RGB frame:
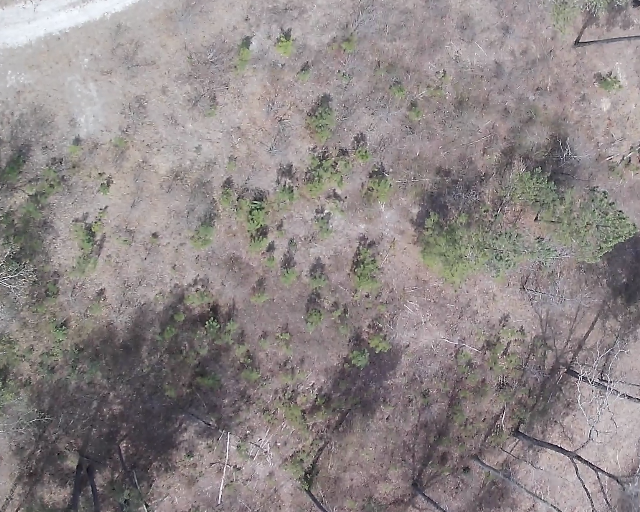
Thermal frame:
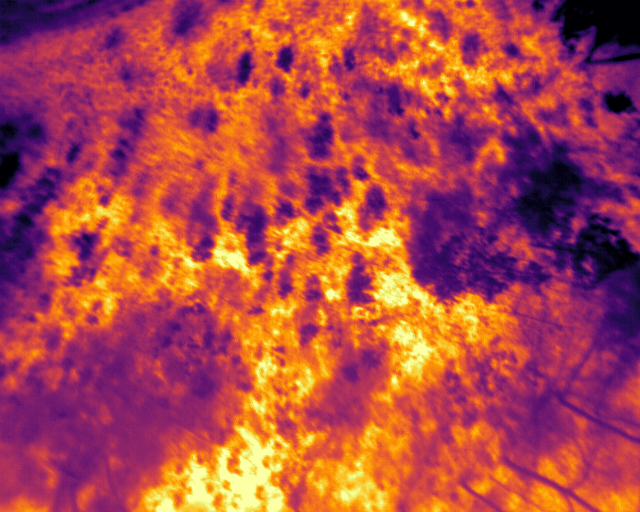
Captured: 2026-02-26 02:26:53
Pixels at or above 80 °C: 0 (fraction of frame: 0)